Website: apple
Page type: customer-info-address
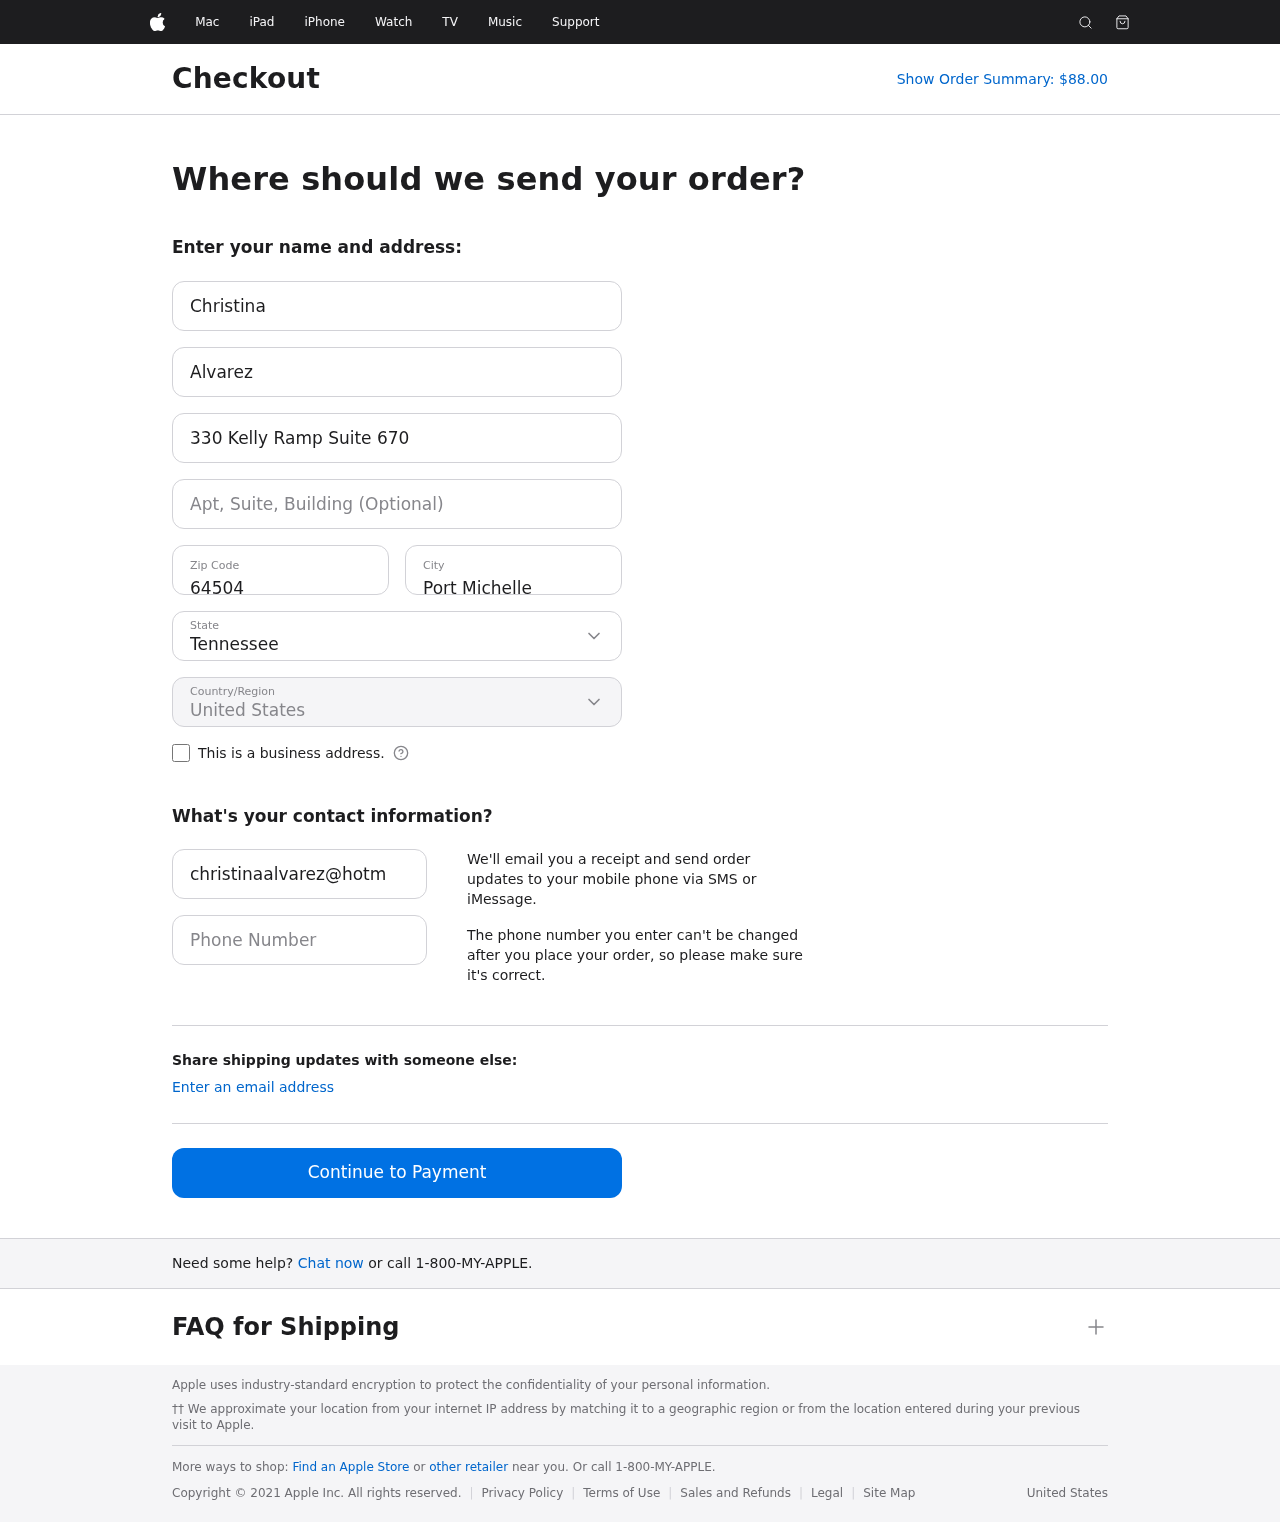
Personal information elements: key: PII_CITY
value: Port Michelle
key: PII_COUNTRY
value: United States
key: PII_EMAIL
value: christinaalvarez@hotmail.com
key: PII_FIRSTNAME
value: Christina
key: PII_LASTNAME
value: Alvarez
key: PII_PHONE
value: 8682827086
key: PII_POSTCODE
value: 64504
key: PII_STATE
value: Tennessee
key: PII_STREET
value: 330 Kelly Ramp Suite 670
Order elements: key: ORDER_TOTAL
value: Show Order Summary: $88.00